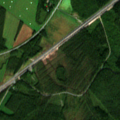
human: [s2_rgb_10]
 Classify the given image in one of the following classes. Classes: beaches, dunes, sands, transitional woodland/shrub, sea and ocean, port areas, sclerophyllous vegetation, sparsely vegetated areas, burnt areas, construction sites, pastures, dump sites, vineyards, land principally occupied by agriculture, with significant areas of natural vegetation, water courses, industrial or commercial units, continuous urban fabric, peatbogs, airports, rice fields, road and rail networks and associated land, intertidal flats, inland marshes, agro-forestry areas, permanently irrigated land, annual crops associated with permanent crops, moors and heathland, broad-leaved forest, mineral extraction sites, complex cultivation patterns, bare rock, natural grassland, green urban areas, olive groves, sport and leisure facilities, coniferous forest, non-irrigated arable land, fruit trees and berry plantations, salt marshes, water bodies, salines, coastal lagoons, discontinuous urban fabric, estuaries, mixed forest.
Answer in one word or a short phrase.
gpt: non-irrigated arable land, land principally occupied by agriculture, with significant areas of natural vegetation, coniferous forest, mixed forest, transitional woodland/shrub